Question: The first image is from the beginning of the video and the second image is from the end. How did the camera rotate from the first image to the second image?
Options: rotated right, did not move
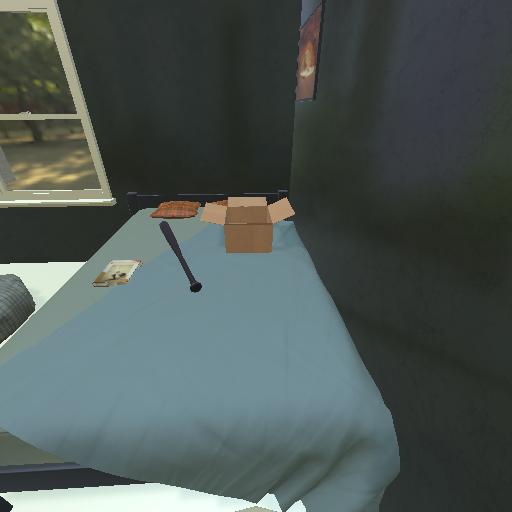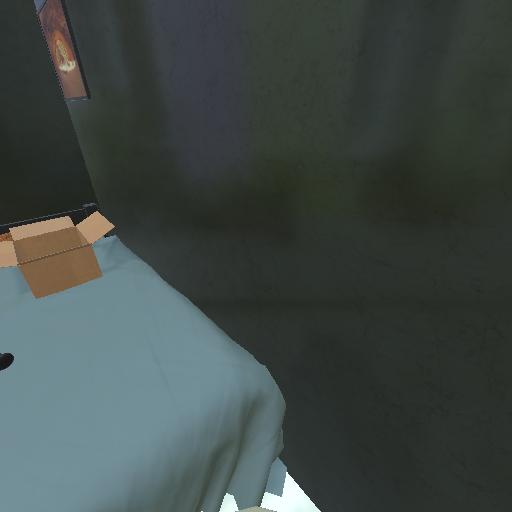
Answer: rotated right